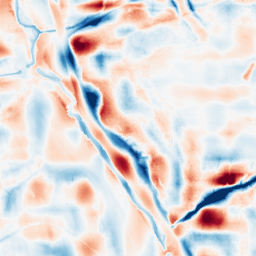
Category: wavelet
Decomposition family: wavelet_dwt
Decomposition parameters: wavelet: coif2
level: 5
Upsampling method: regularized
Upsampling parameters: scale: 4
lambda_reg: 0.01
Upsampling scale: 4